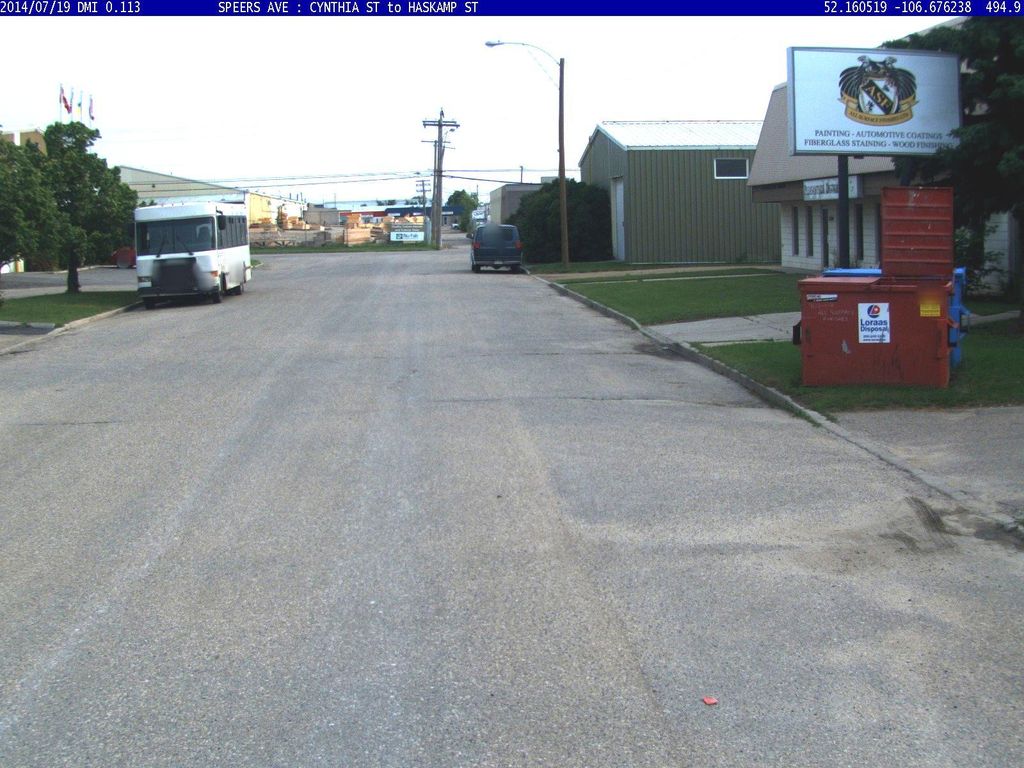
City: saskatoon